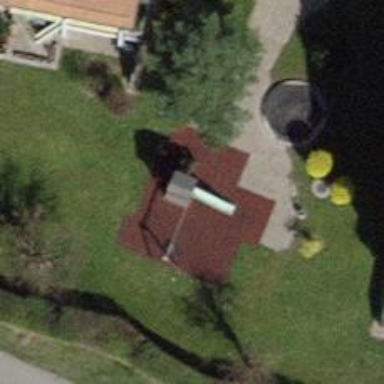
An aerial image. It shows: Playground with slide.